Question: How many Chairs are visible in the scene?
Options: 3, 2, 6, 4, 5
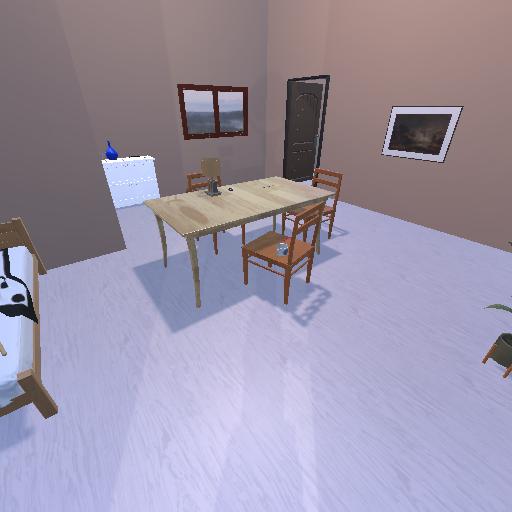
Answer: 3